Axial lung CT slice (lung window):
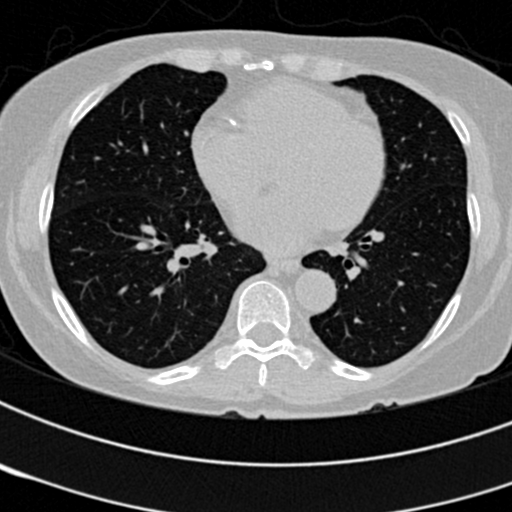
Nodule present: no